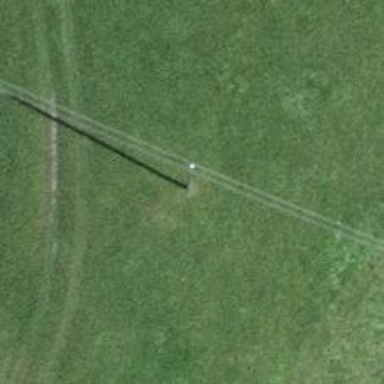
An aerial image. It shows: Minor power line.